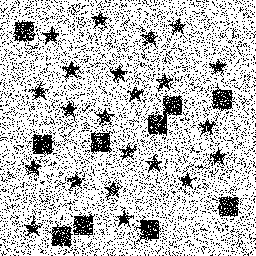
Squares: 10
Triangles: 0
Stars: 22
Total shapes: 32